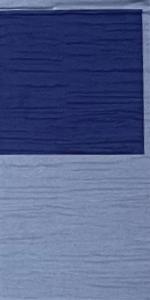
Label: Empty